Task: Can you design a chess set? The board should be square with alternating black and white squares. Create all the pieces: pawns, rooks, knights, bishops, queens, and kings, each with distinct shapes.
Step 740:
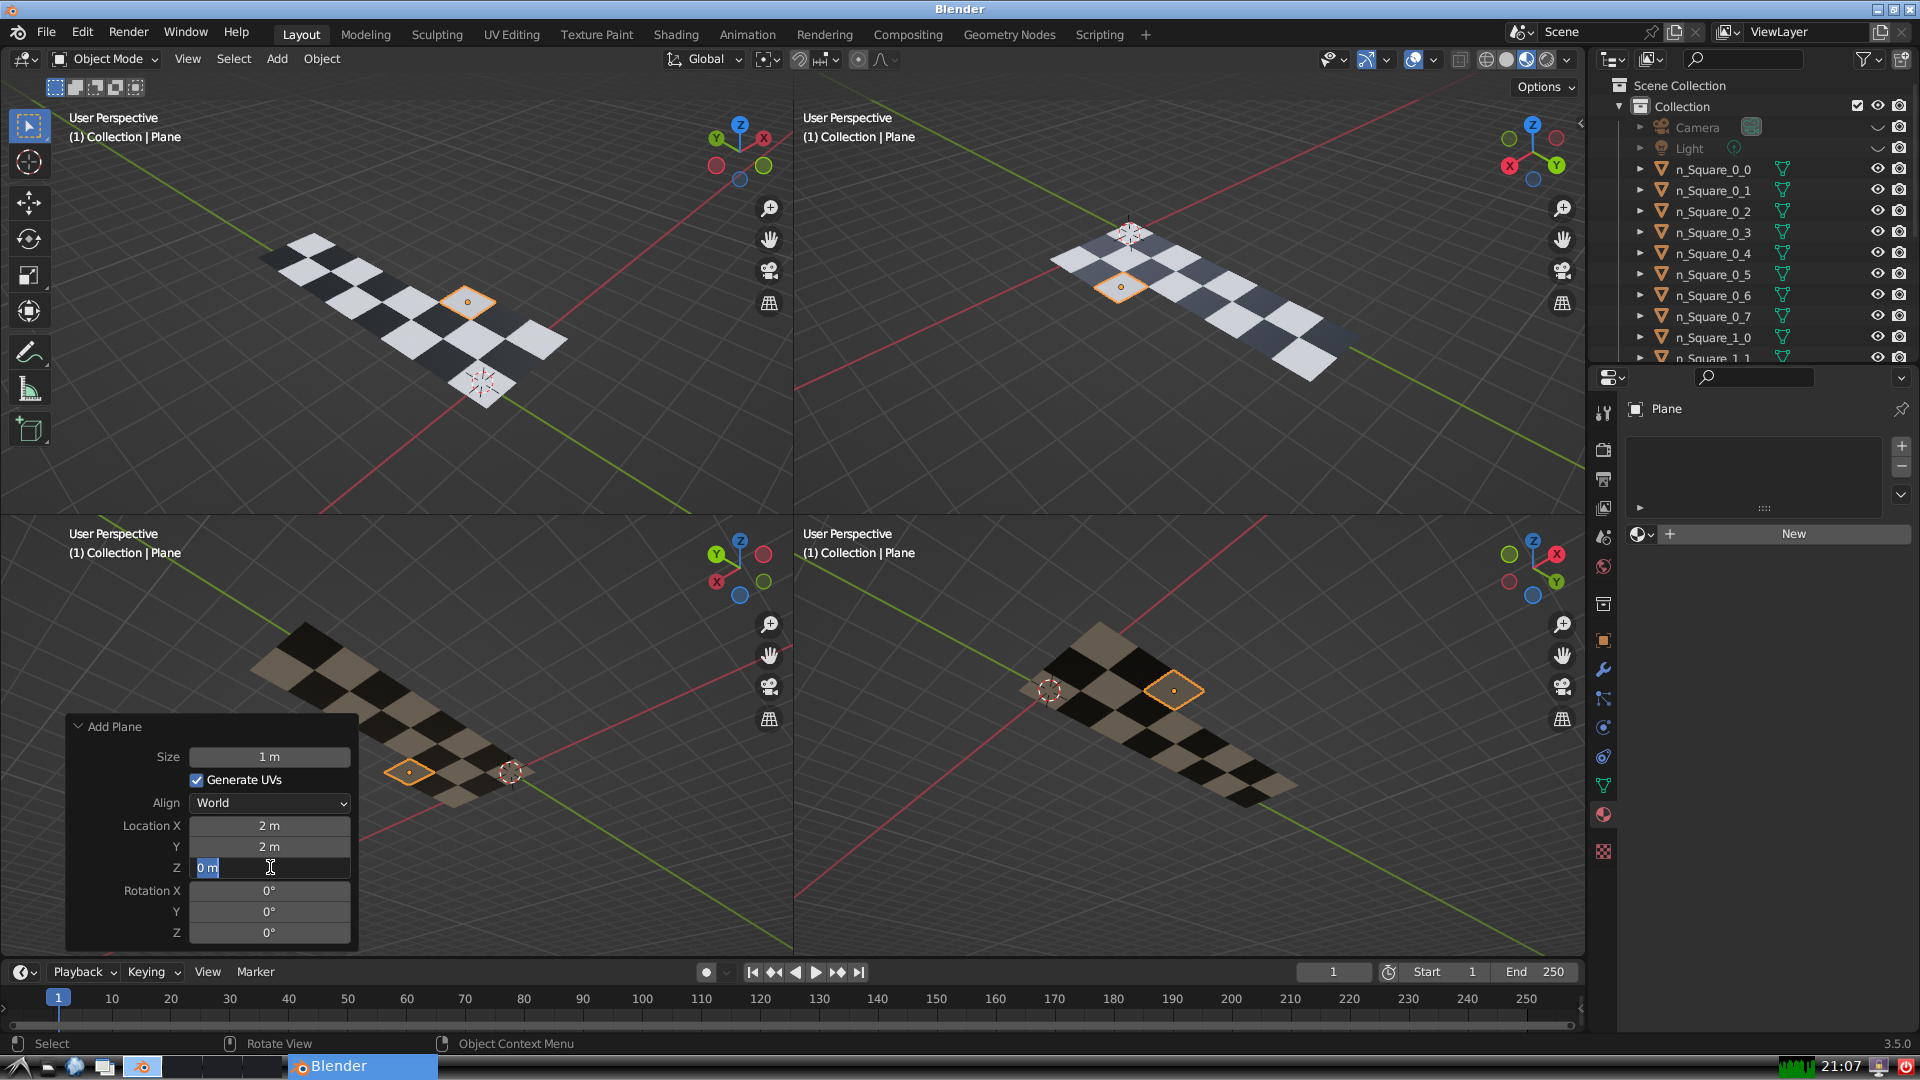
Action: input_text: 0.0